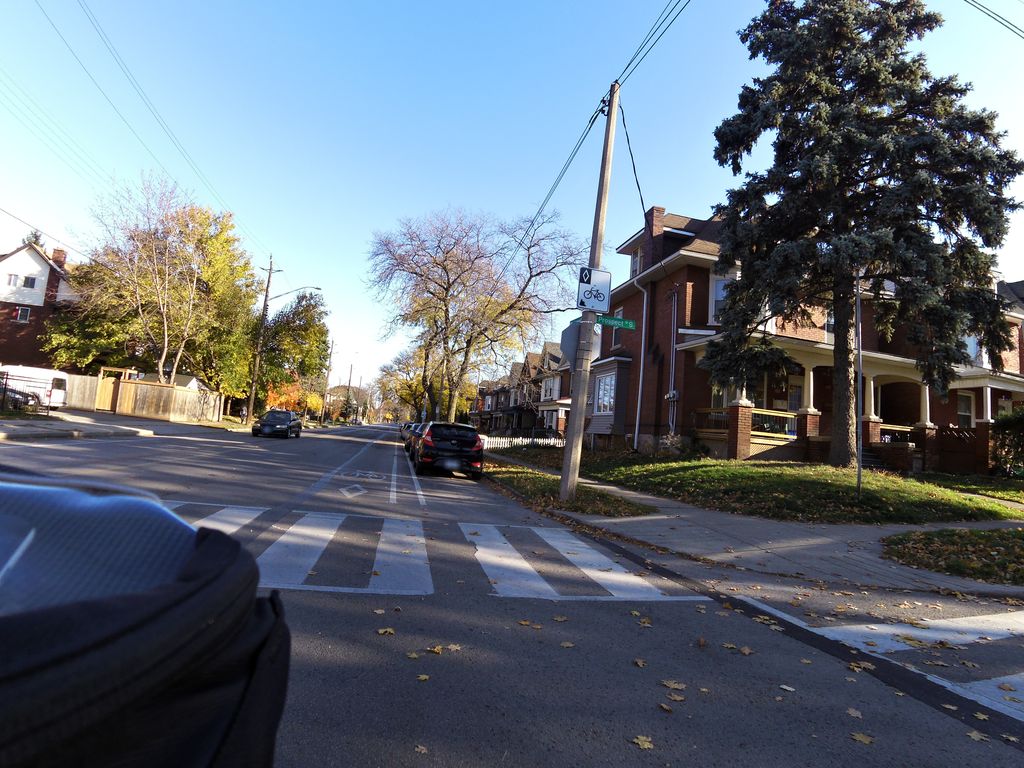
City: hamilton